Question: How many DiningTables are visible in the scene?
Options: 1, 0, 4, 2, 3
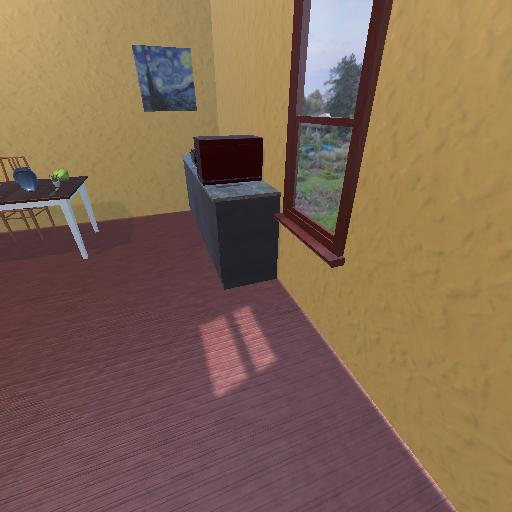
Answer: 1